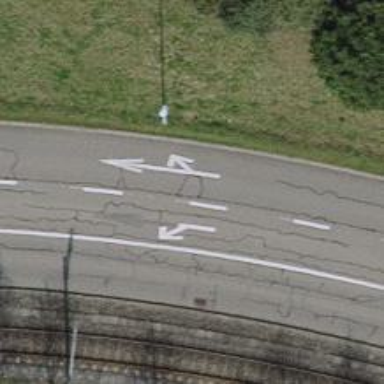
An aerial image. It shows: Asphalt road with lane markings that is classified as unclassified.